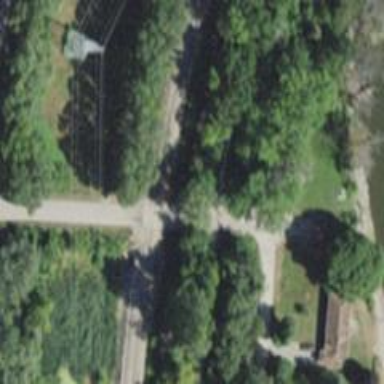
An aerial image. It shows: Unmarked crossing on the road.